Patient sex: M
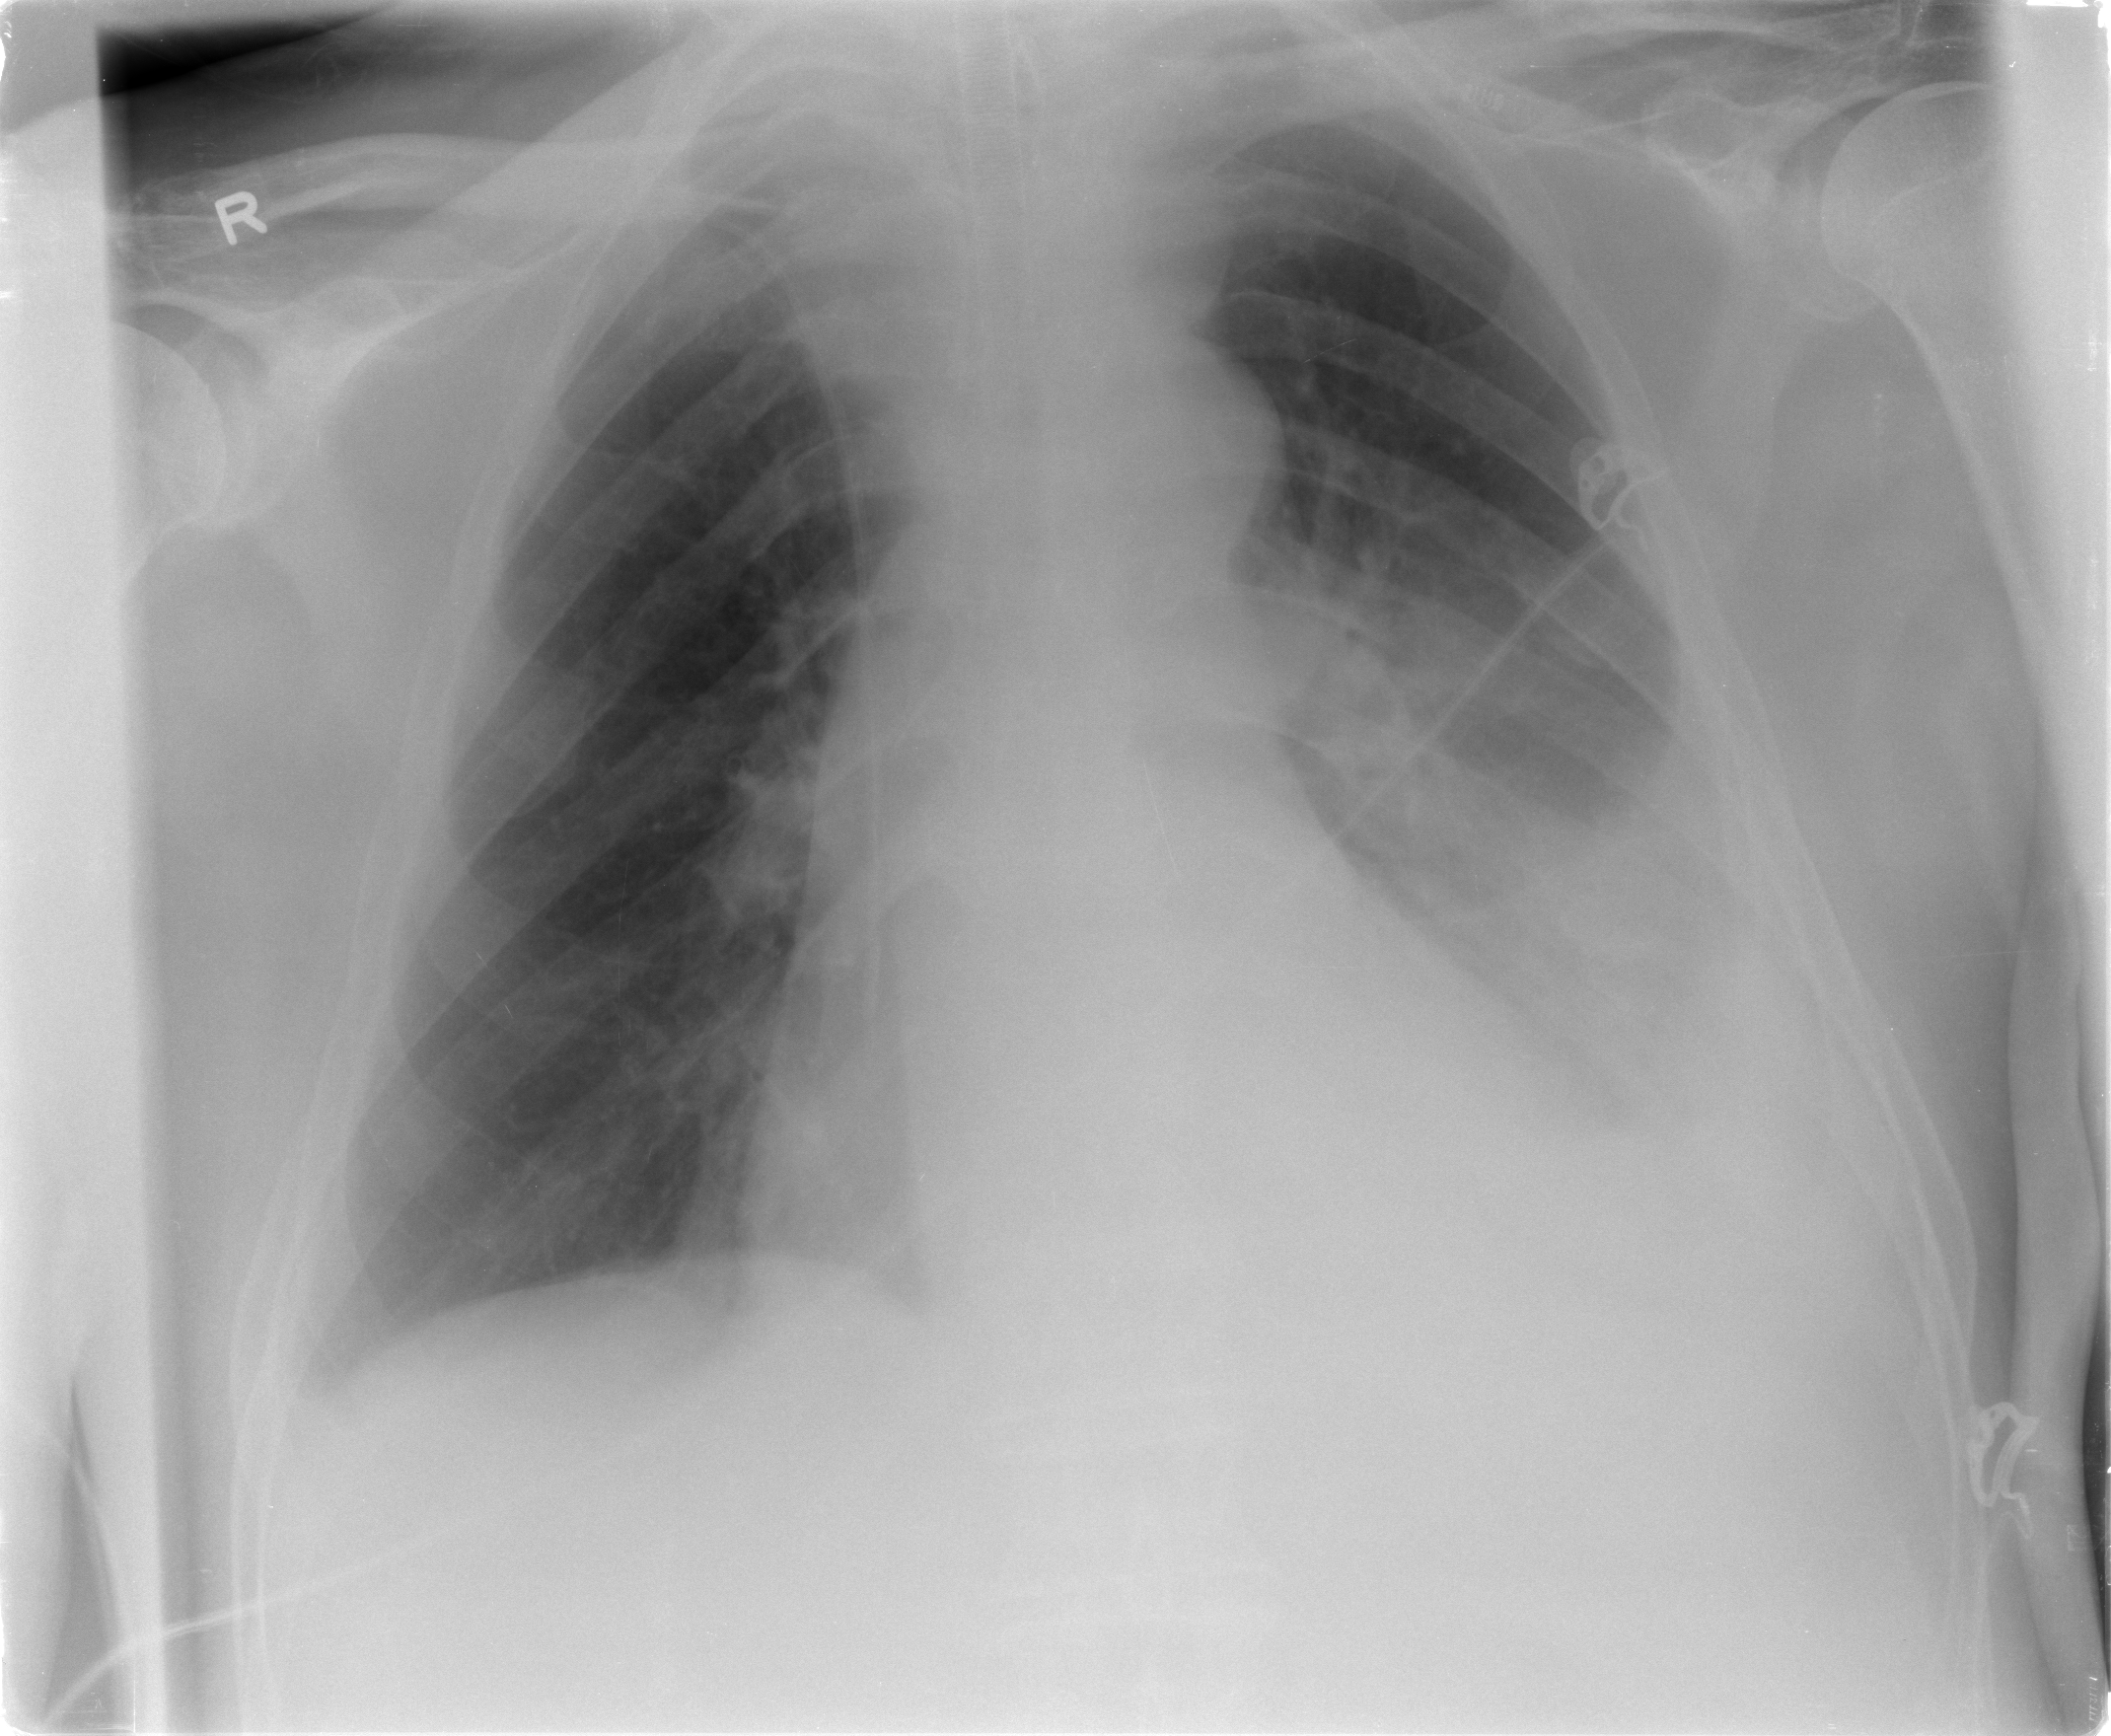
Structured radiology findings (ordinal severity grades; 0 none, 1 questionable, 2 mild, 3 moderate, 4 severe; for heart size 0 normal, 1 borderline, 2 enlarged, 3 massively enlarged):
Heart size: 2
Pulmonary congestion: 0
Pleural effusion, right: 1
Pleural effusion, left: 3
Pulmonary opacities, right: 0
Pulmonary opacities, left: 0
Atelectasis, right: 1
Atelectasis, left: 3